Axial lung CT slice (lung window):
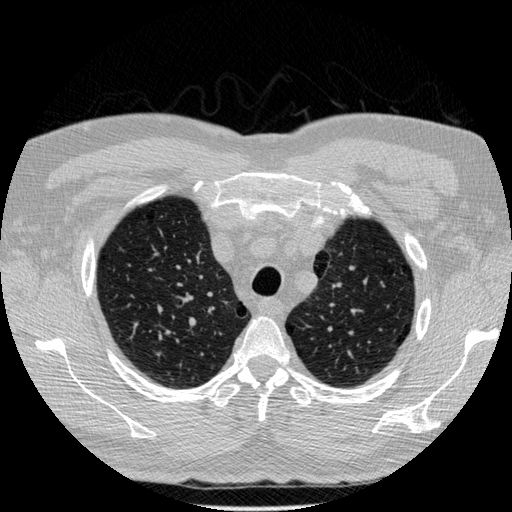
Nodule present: no